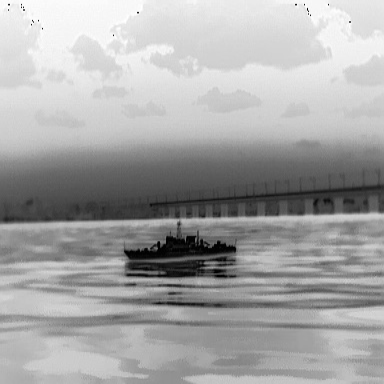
There is a warship in the infrared image.